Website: bh-photo
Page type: cart
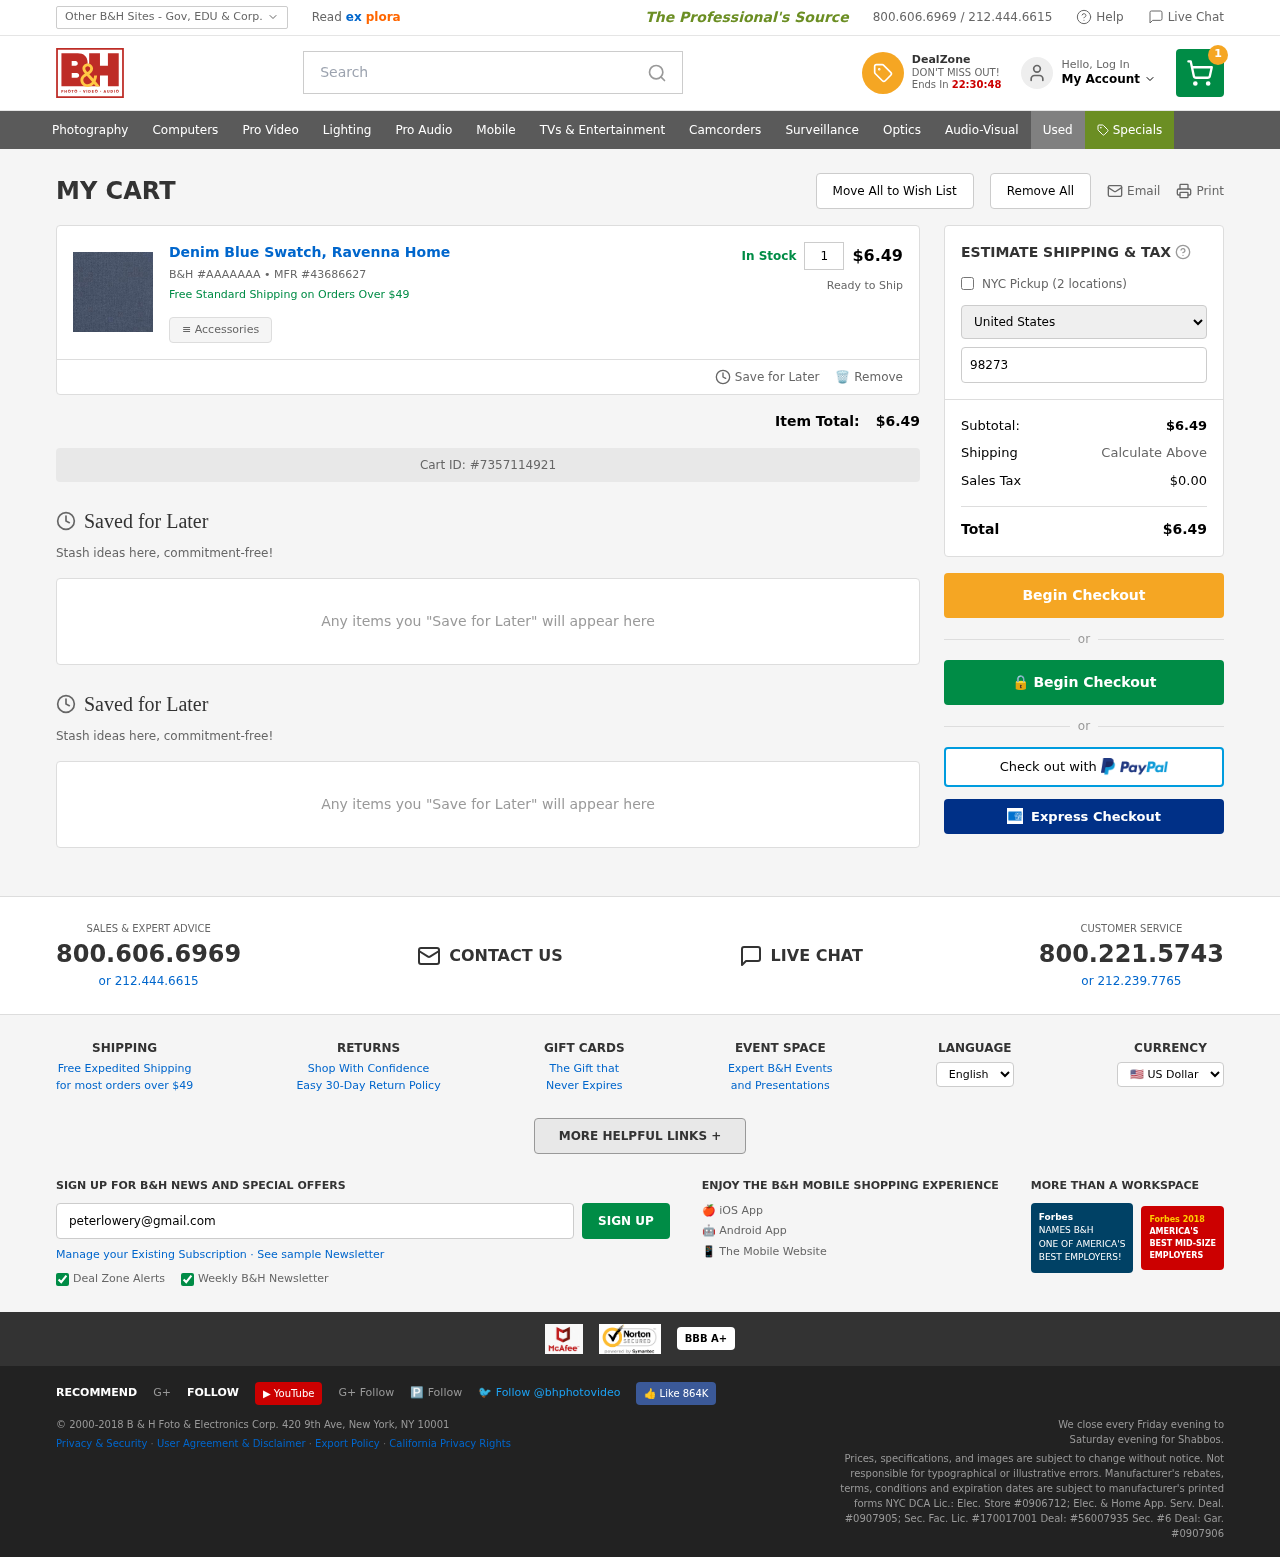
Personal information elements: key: PII_COUNTRY
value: United States
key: PII_EMAIL
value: peterlowery@gmail.com
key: PII_POSTCODE
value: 98273
Product elements: key: PRODUCT1_NAME
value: Denim Blue Swatch, Ravenna Home
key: PRODUCT1_QUANTITY
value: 1
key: PRODUCT1_SKU
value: AAAAAAA
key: PRODUCT1_MFR
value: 43686627
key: PRODUCT1_SUBTOTAL
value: $6.49
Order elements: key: ORDER_NUM_ITEMS
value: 1
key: ORDER_SUBTOTAL
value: $6.49
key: ORDER_ID
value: #7357114921
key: ORDER_TAX
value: $0.00
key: ORDER_TOTAL
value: $6.49
Search elements: key: HEADER_SEARCH
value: Search